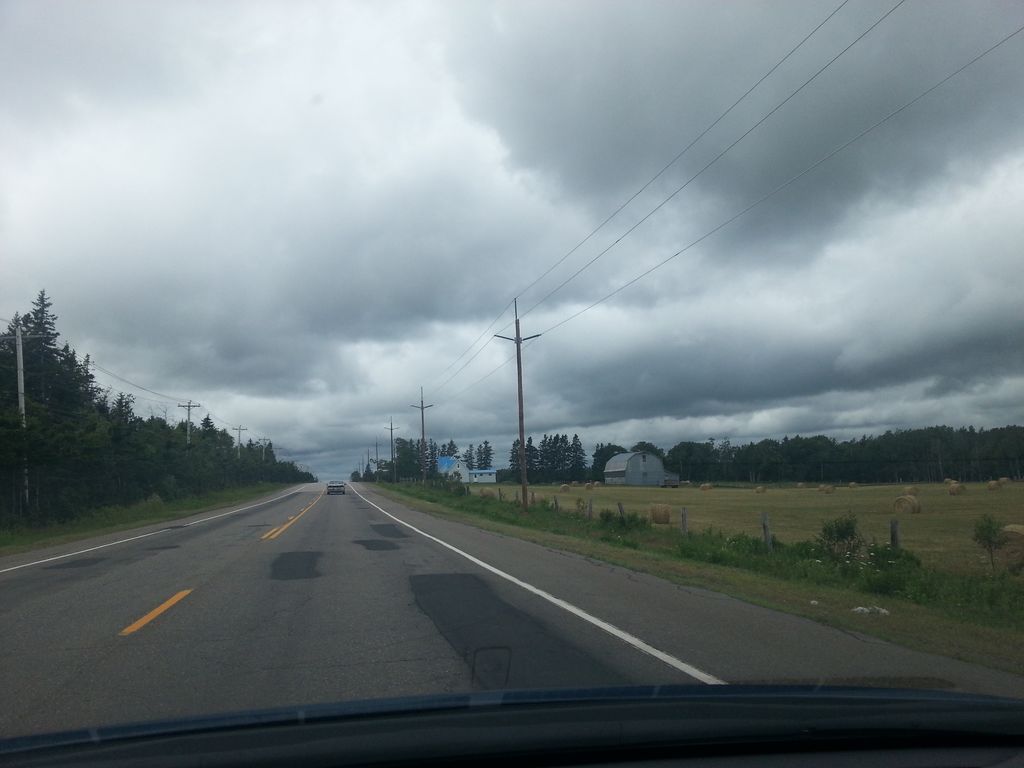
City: charlottetown